Aerial crown-view tile of a tropical tree (Barro Colorado Island, Panama), acquired 20250715:
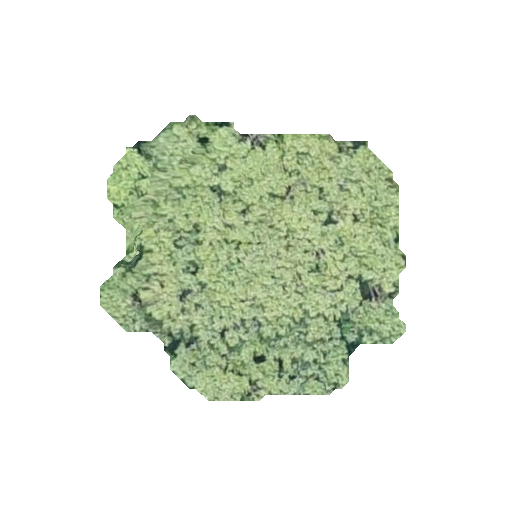
Species: Apeiba membranacea
GBIF accepted scientific name: Apeiba membranacea
Crown area: 99.131 m²